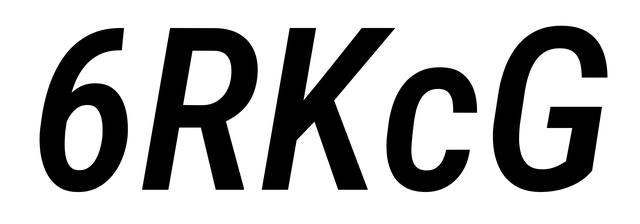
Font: Roboto-Italic_Condensed_Medium_Italic